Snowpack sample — Buffalo Mountain, Silverthorne, Colorado, USA (1/25/25, 10:11 AM MST)
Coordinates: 39.6222, -106.1139
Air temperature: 22 °F
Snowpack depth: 110 cm
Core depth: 10 cm
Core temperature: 46.4 °F
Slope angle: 12°, slope face: 102°
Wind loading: high
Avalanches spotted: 0
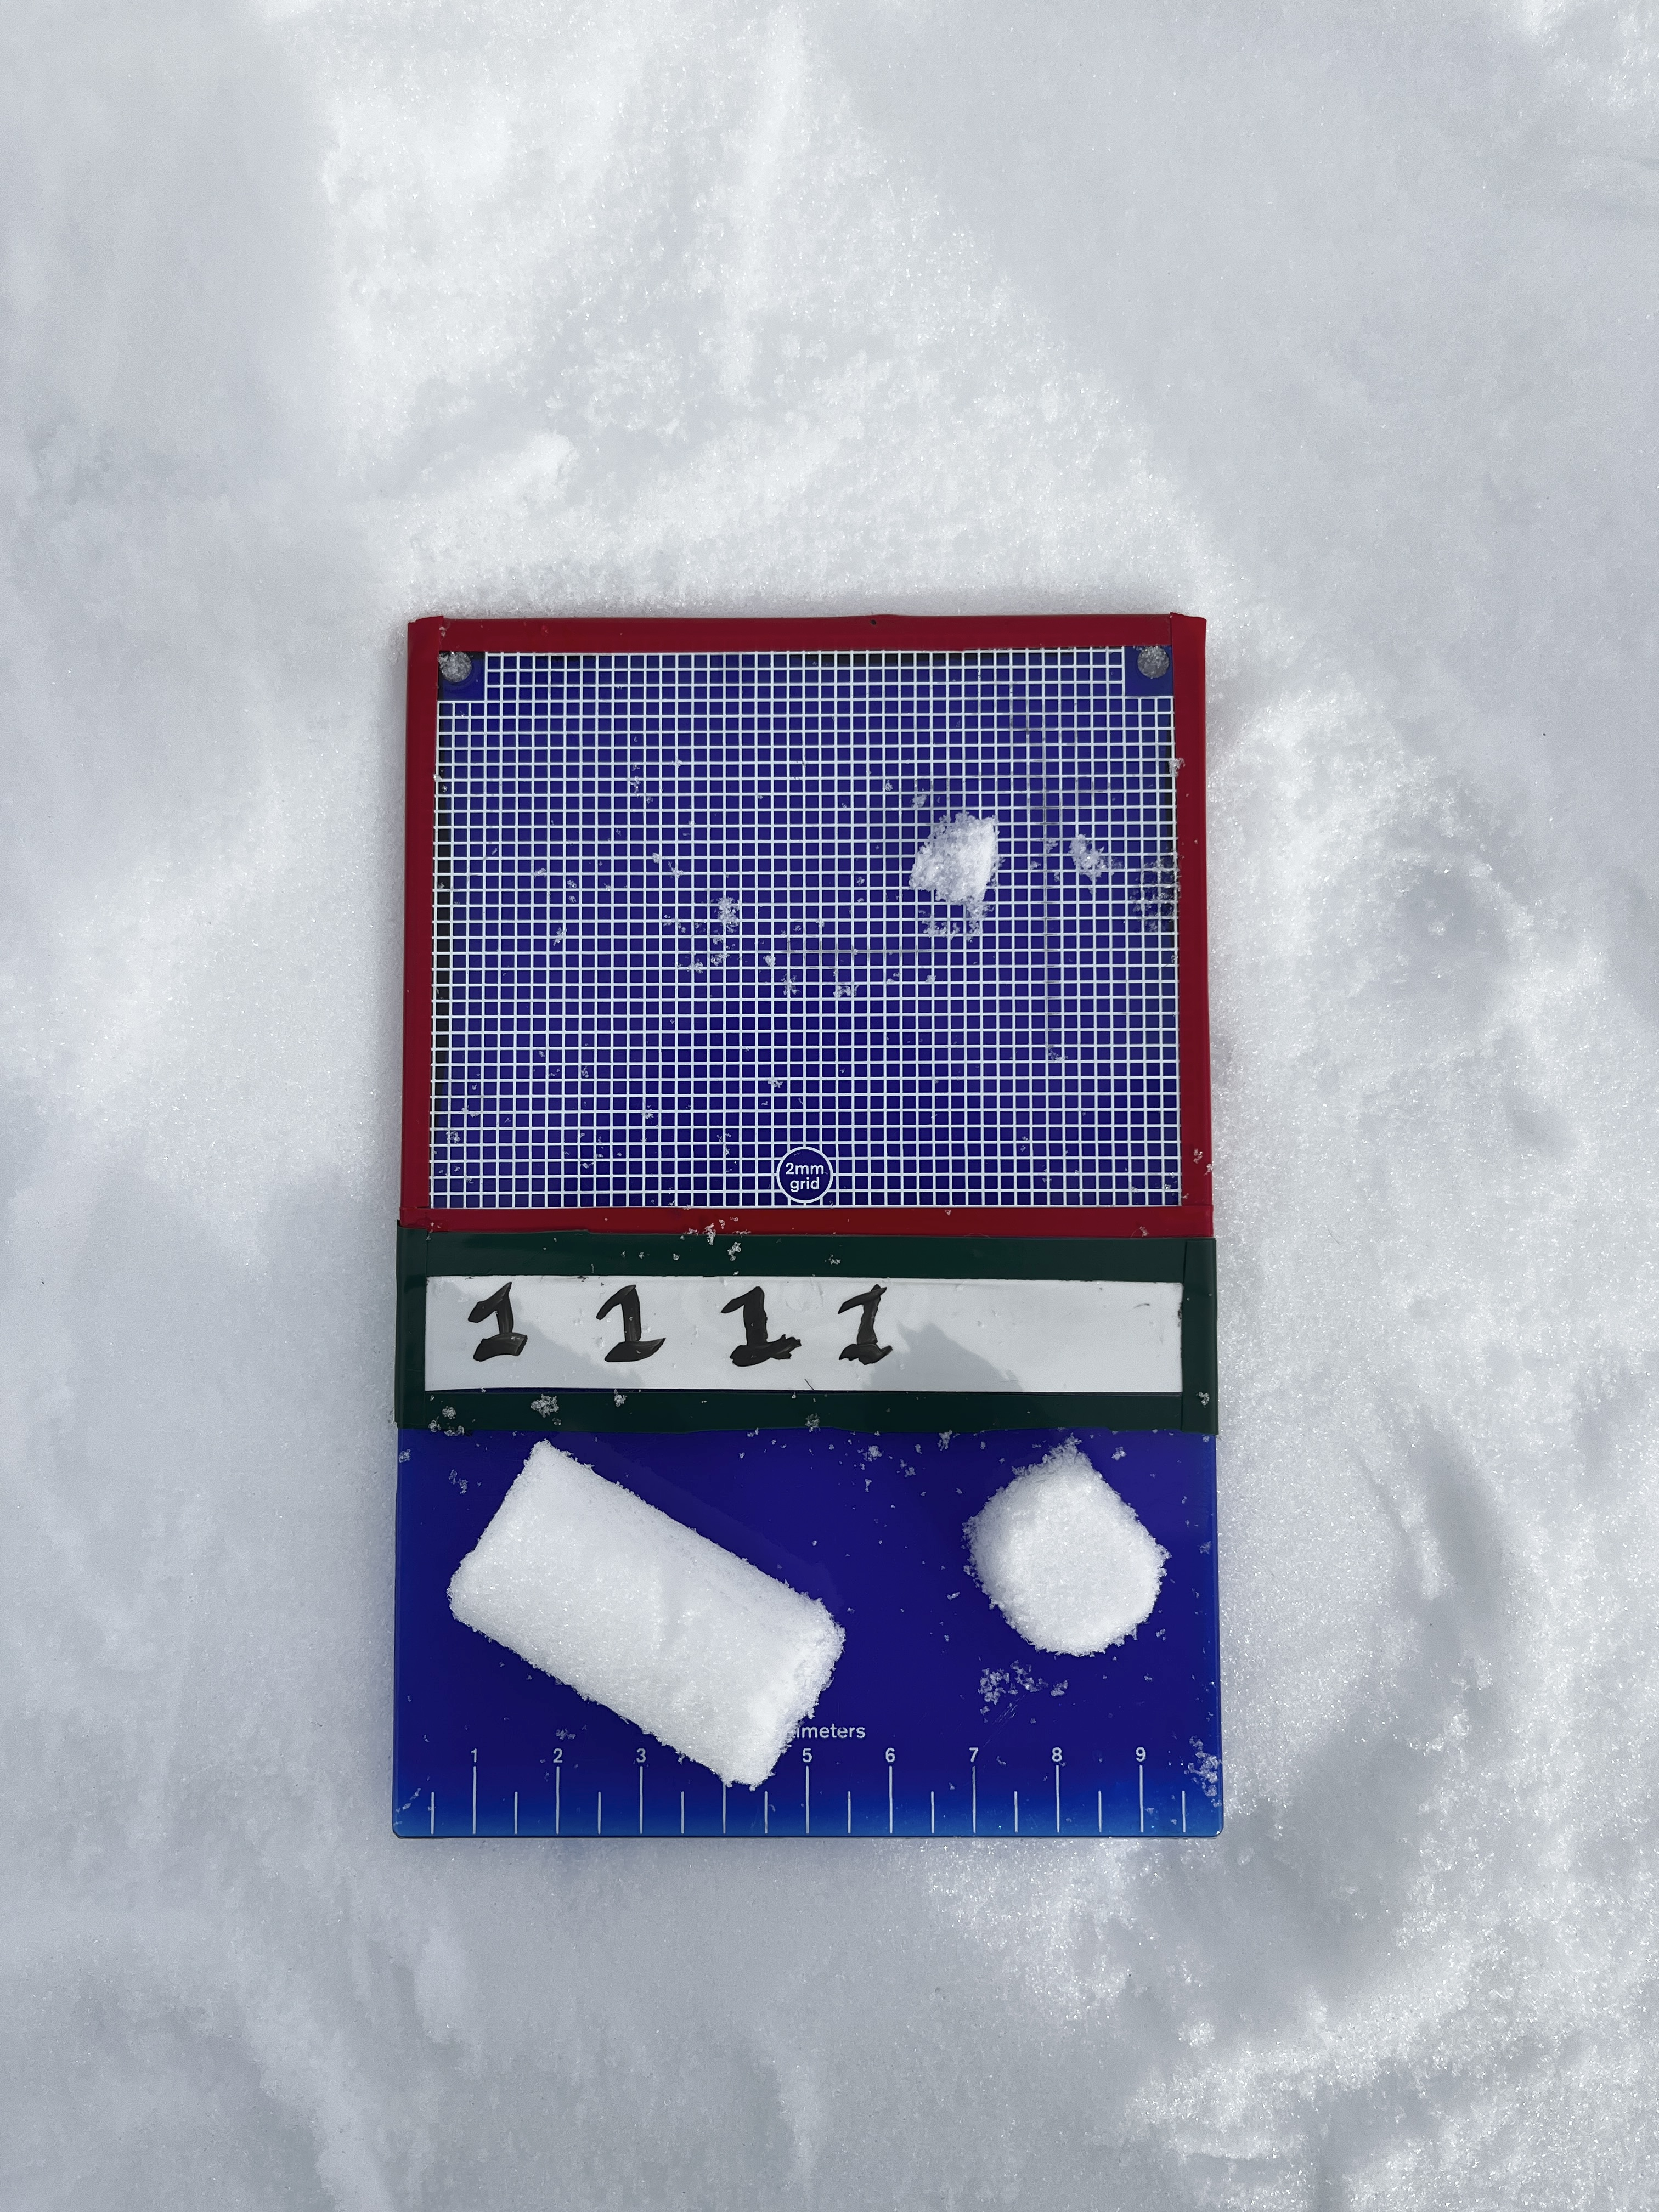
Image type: crystal_card
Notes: No avalanches nearby, collected on the outskirts of a fire break 15 meters from the treeline, on way to Buffalo and Red Mountain